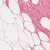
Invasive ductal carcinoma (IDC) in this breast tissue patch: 0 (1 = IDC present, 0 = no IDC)